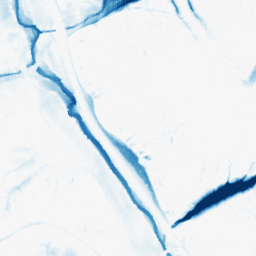
Category: morphological
Decomposition family: morphological_ellipse
Decomposition parameters: operation: closing
width: 30
height: 30
Upsampling method: bicubic_3x
Upsampling parameters: scale: 3
Upsampling scale: 3